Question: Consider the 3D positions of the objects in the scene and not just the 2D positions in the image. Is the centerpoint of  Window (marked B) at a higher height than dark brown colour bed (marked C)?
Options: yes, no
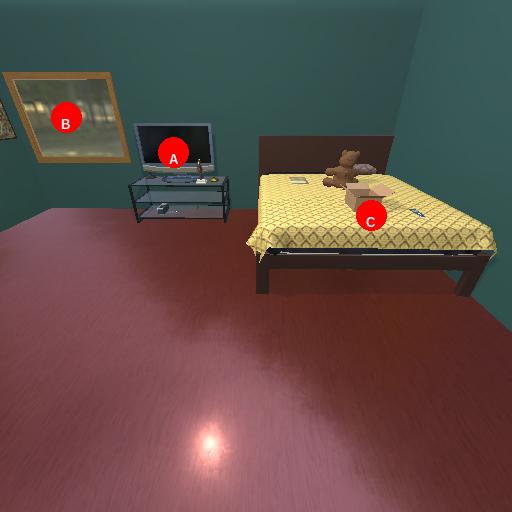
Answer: yes